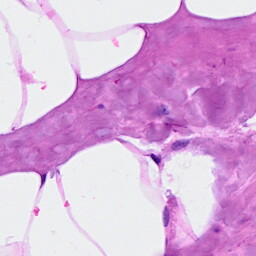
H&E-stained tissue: Breast